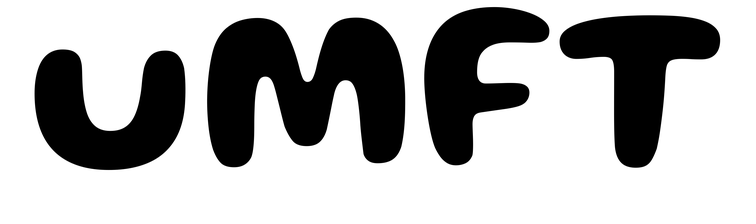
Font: Gluten_SemiBold